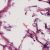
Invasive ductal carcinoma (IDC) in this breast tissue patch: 0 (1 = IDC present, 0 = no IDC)